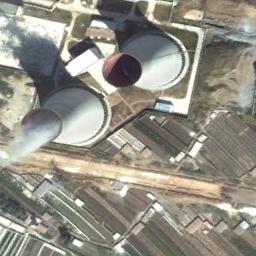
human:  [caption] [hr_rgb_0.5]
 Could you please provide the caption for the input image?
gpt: There are two thermal power stations next to the buildings .

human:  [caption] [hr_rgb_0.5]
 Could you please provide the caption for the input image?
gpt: There are two cooling towers in the thermal power station, one is steaming, and there are large fields around it .

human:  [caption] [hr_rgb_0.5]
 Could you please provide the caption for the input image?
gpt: There are many buildings next to the thermal power station .

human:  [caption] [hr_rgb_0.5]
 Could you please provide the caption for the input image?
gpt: The thermal power station is on the bare land with white mist above .

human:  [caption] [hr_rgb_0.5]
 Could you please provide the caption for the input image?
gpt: There are two chimneys on the thermal power station .